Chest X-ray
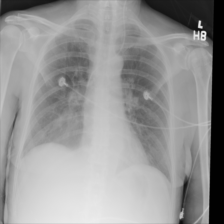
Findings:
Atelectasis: negative
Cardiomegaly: negative
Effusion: negative
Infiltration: positive
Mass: negative
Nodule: negative
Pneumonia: negative
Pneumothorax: negative
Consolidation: negative
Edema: negative
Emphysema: negative
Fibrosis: negative
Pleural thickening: negative
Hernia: negative